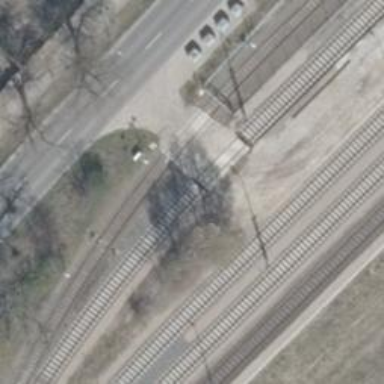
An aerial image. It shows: Railway level crossing.